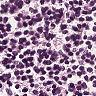
Metastatic tissue present: no